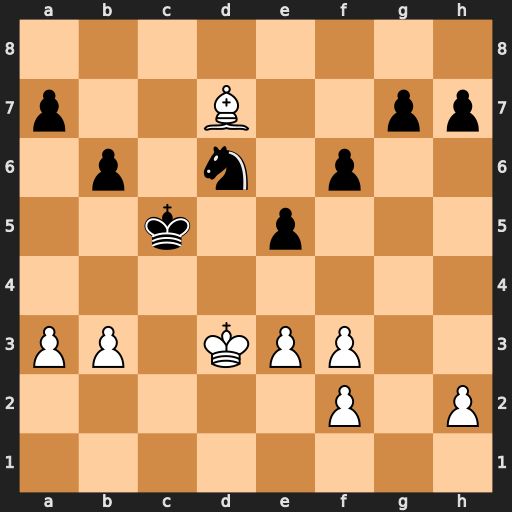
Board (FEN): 8/p2B2pp/1p1n1p2/2k1p3/8/PP1KPP2/5P1P/8
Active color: w
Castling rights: -
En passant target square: -
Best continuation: b4+ Kd5 e4+ Nxe4 fxe4+